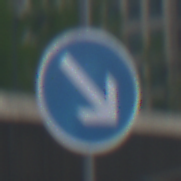
Verkehrszeichen: VorgeschriebeneVorbeifahrtRechts
Umgebung: Outdoor, Urban
Tageszeit: MorningAfternoon
Wetter: PartlyCloudy
Licht: Natural
Jahreszeit: NotSpecified
Kontrast: LowContrast